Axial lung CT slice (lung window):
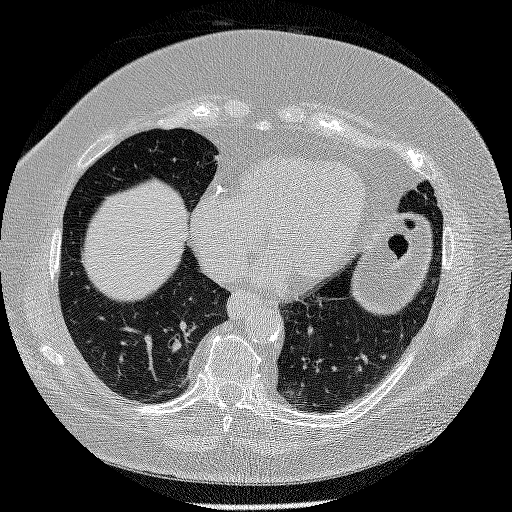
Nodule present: no